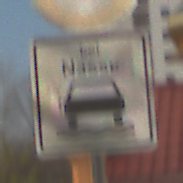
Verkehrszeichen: BeiNaesse
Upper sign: Geschwindigkeit80
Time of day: MorningAfternoon
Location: Outdoor (Urban)
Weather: PartlyCloudy
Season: NotSpecified
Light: Natural